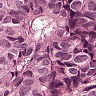
Metastatic tissue present: yes